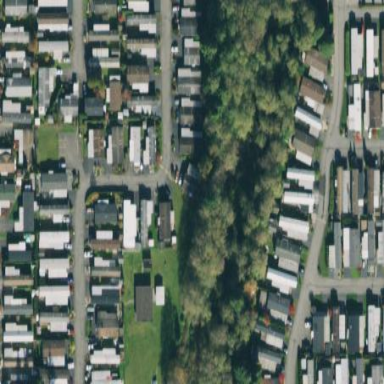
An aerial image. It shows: Mobile residential area.